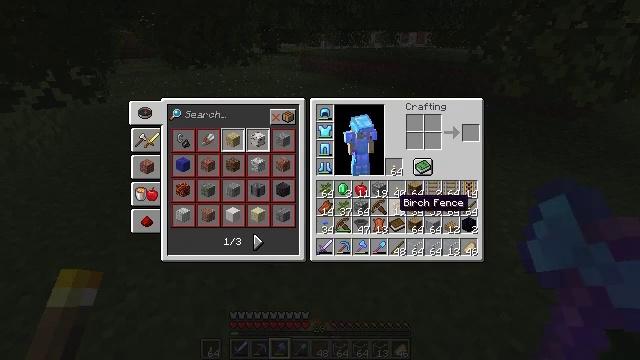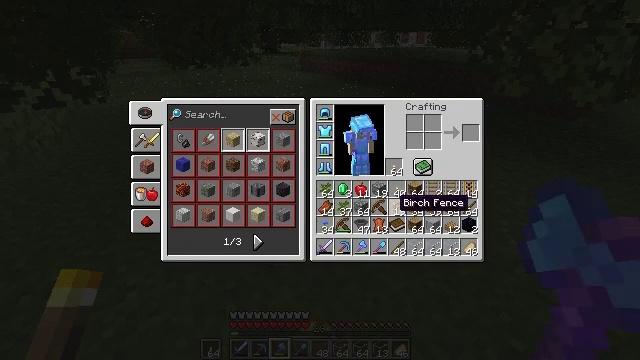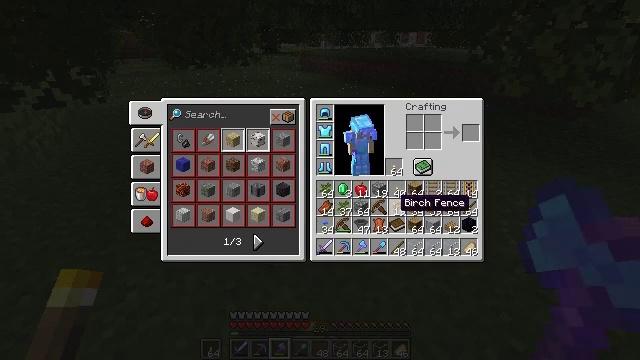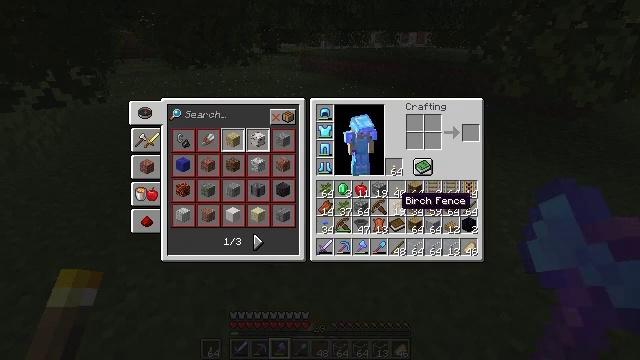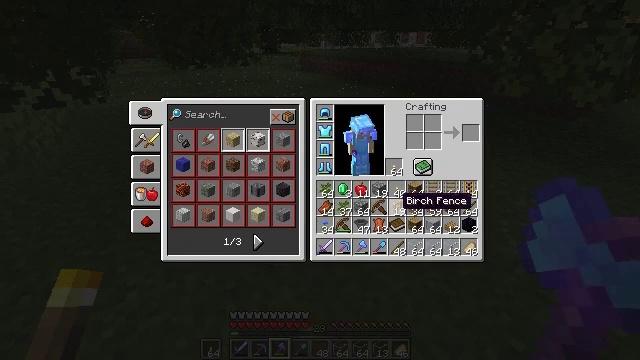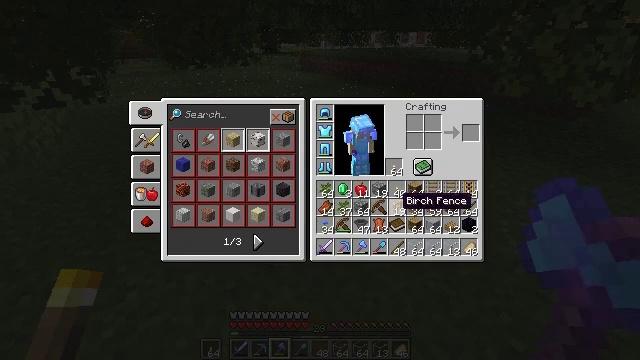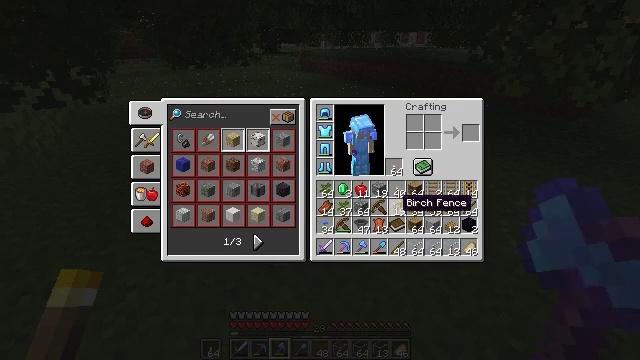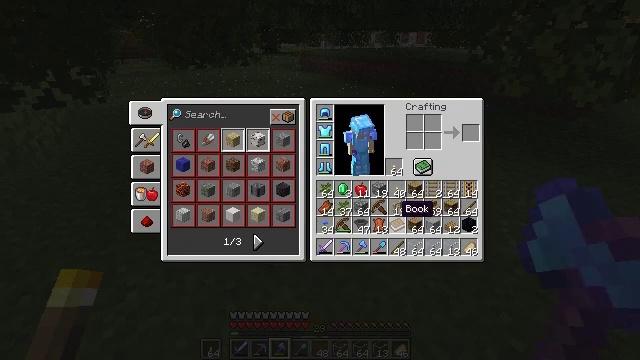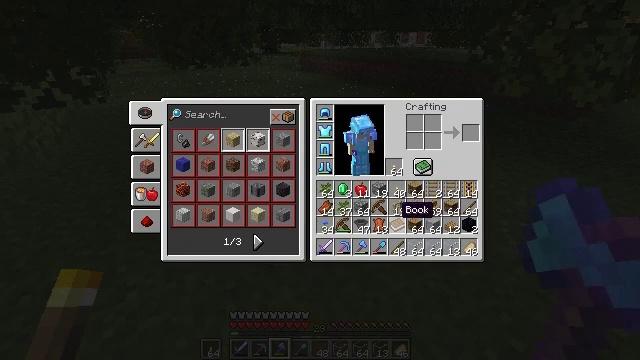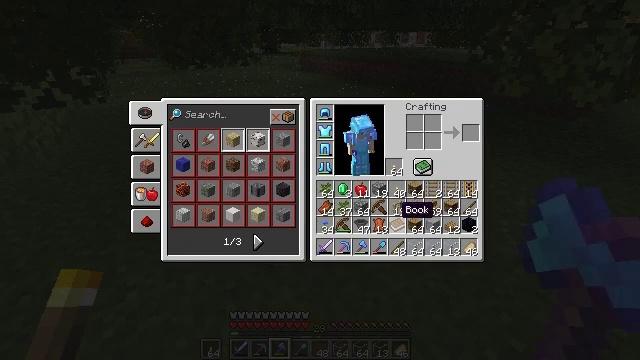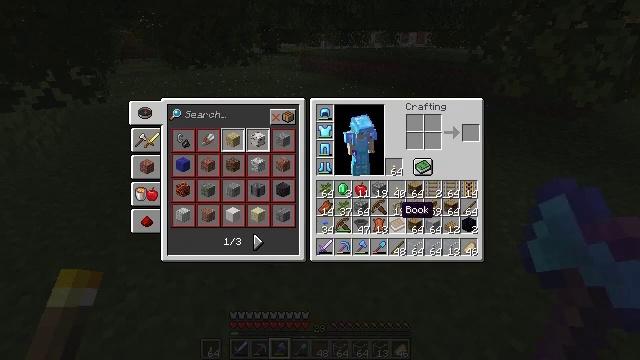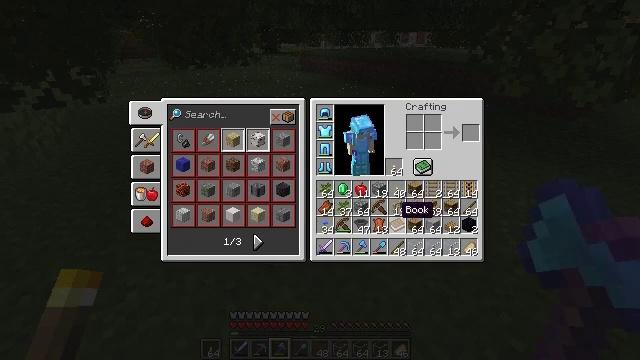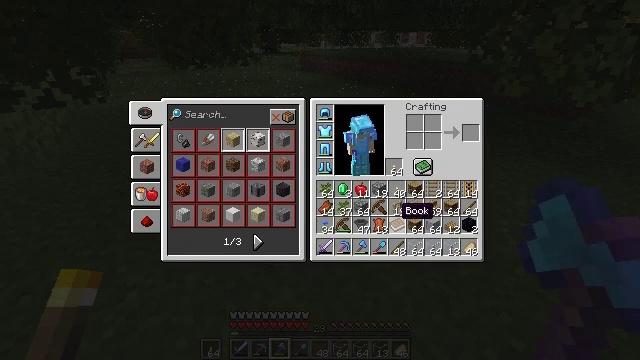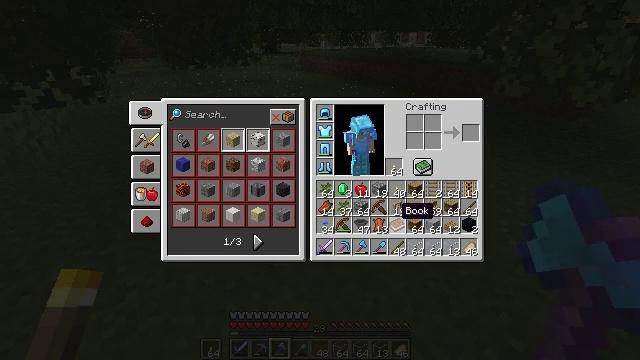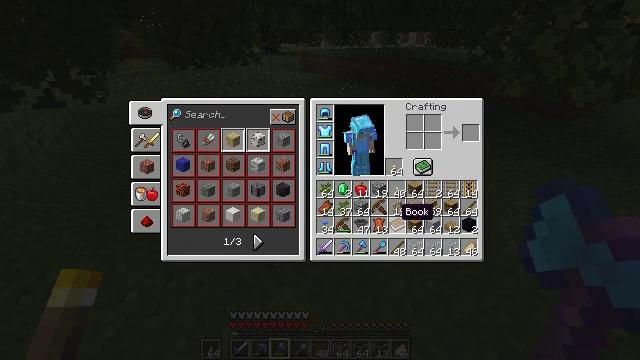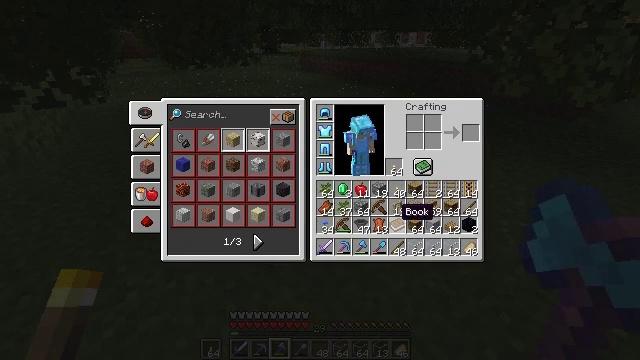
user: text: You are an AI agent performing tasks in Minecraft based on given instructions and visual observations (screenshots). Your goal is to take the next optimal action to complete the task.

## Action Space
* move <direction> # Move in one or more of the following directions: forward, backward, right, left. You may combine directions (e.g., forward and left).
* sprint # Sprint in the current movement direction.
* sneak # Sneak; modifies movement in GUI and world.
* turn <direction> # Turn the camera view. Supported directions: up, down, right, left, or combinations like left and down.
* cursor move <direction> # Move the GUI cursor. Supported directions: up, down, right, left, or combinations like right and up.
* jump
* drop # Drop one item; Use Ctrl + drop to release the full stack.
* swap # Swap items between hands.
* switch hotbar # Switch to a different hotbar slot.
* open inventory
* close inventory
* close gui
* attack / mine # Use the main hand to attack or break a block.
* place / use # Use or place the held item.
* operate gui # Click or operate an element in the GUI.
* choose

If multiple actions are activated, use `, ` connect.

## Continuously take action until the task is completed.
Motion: motion action
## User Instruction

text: Remove a book from the inventory.
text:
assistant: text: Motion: no_op
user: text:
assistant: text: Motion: no_op
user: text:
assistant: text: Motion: no_op
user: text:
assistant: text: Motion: no_op
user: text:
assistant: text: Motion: no_op
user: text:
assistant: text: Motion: no_op
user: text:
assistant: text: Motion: no_op
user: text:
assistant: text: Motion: no_op
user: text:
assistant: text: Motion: no_op
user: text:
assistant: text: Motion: no_op
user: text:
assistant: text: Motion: no_op
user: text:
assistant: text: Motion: no_op
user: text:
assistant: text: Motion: no_op
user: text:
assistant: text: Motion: no_op
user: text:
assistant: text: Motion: no_op
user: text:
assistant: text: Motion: no_op
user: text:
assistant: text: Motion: operate gui
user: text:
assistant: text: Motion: cursor move up, operate gui
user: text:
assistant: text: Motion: cursor move up, operate gui
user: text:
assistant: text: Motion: cursor move up
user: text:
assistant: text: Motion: cursor move up
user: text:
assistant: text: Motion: cursor move up
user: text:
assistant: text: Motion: no_op
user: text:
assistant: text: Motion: no_op
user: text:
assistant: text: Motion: operate gui
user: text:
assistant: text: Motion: operate gui
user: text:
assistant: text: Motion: operate gui
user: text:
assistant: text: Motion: operate gui
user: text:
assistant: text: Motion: no_op
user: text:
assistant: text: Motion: no_op